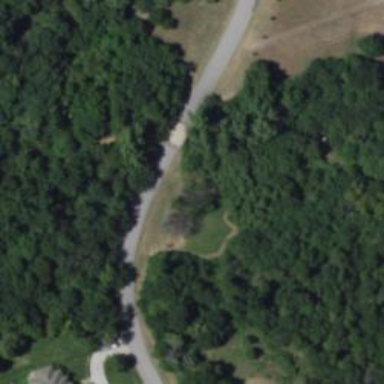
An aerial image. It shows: Residential road with bridge.